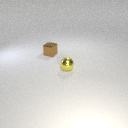
small brown metal cube to the left of small yellow metal sphere